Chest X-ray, PA view. Patient: 58 years old, sex M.
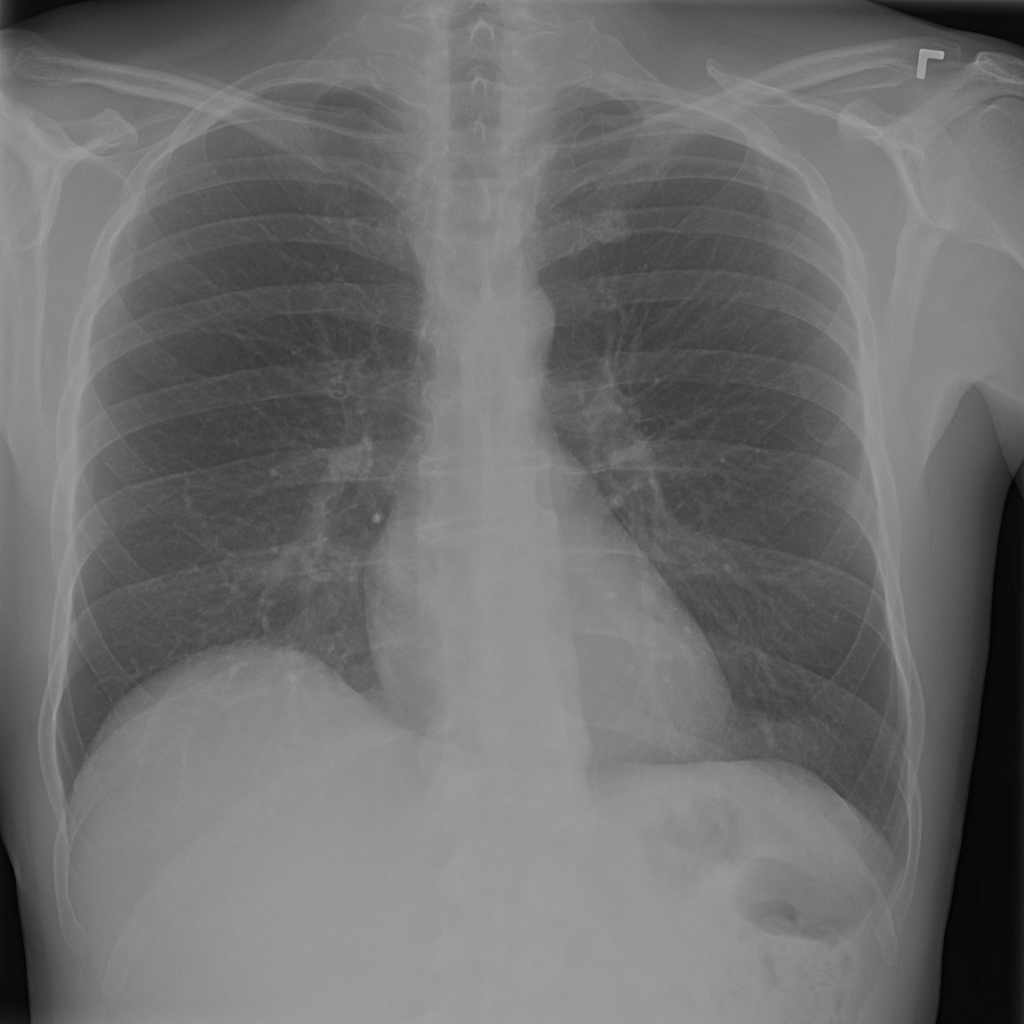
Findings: No Finding